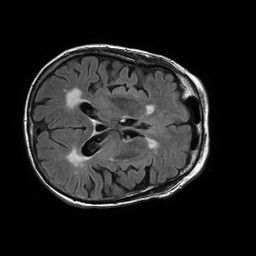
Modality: FLAIR
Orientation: axial
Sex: female
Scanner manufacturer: philips
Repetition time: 11 s
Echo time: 0.125 s